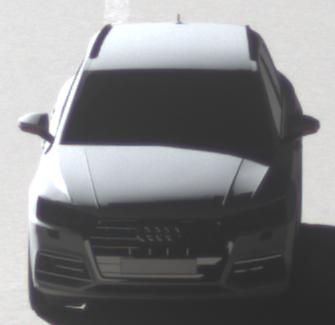
Make: Audi
Model: Q5 45 TFSI
Detailed model: Q5 (FY)
Model produced from: 2019/01
Model produced until: 2019/05
Doors: 5
Color: white
Road condition: dry road
Daytime: morning or afternoon
Contrast: high contrast